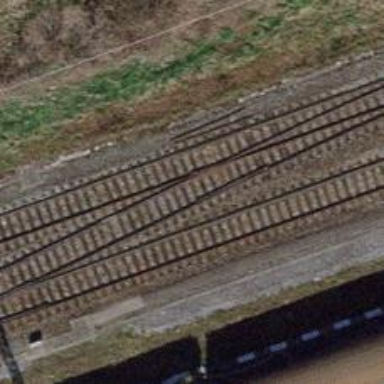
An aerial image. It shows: Electrified rail siding with contact line.